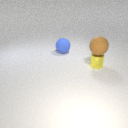
small yellow metal cylinder below large brown rubber sphere